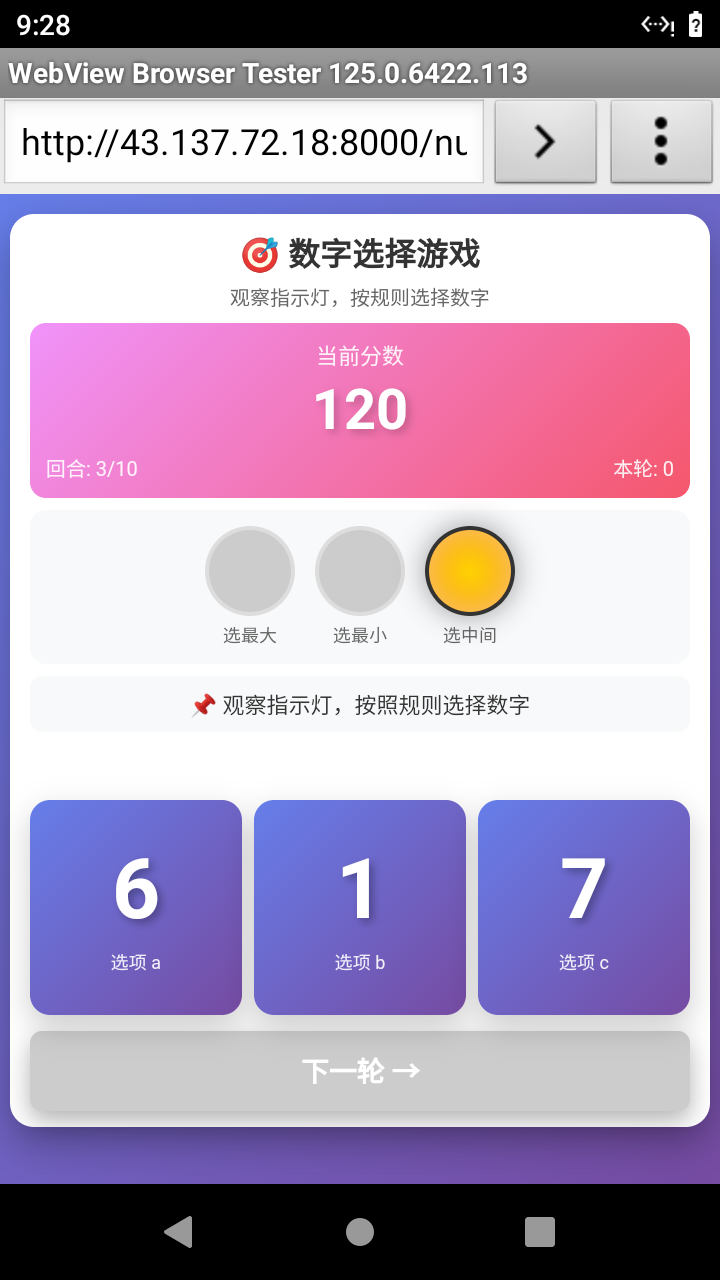

Select the correct number based on the traffic light color.
Answer: 0